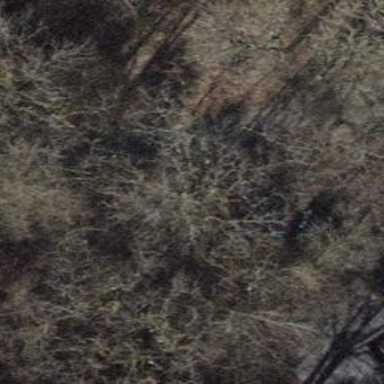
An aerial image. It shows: Brown bench in the vicinity.